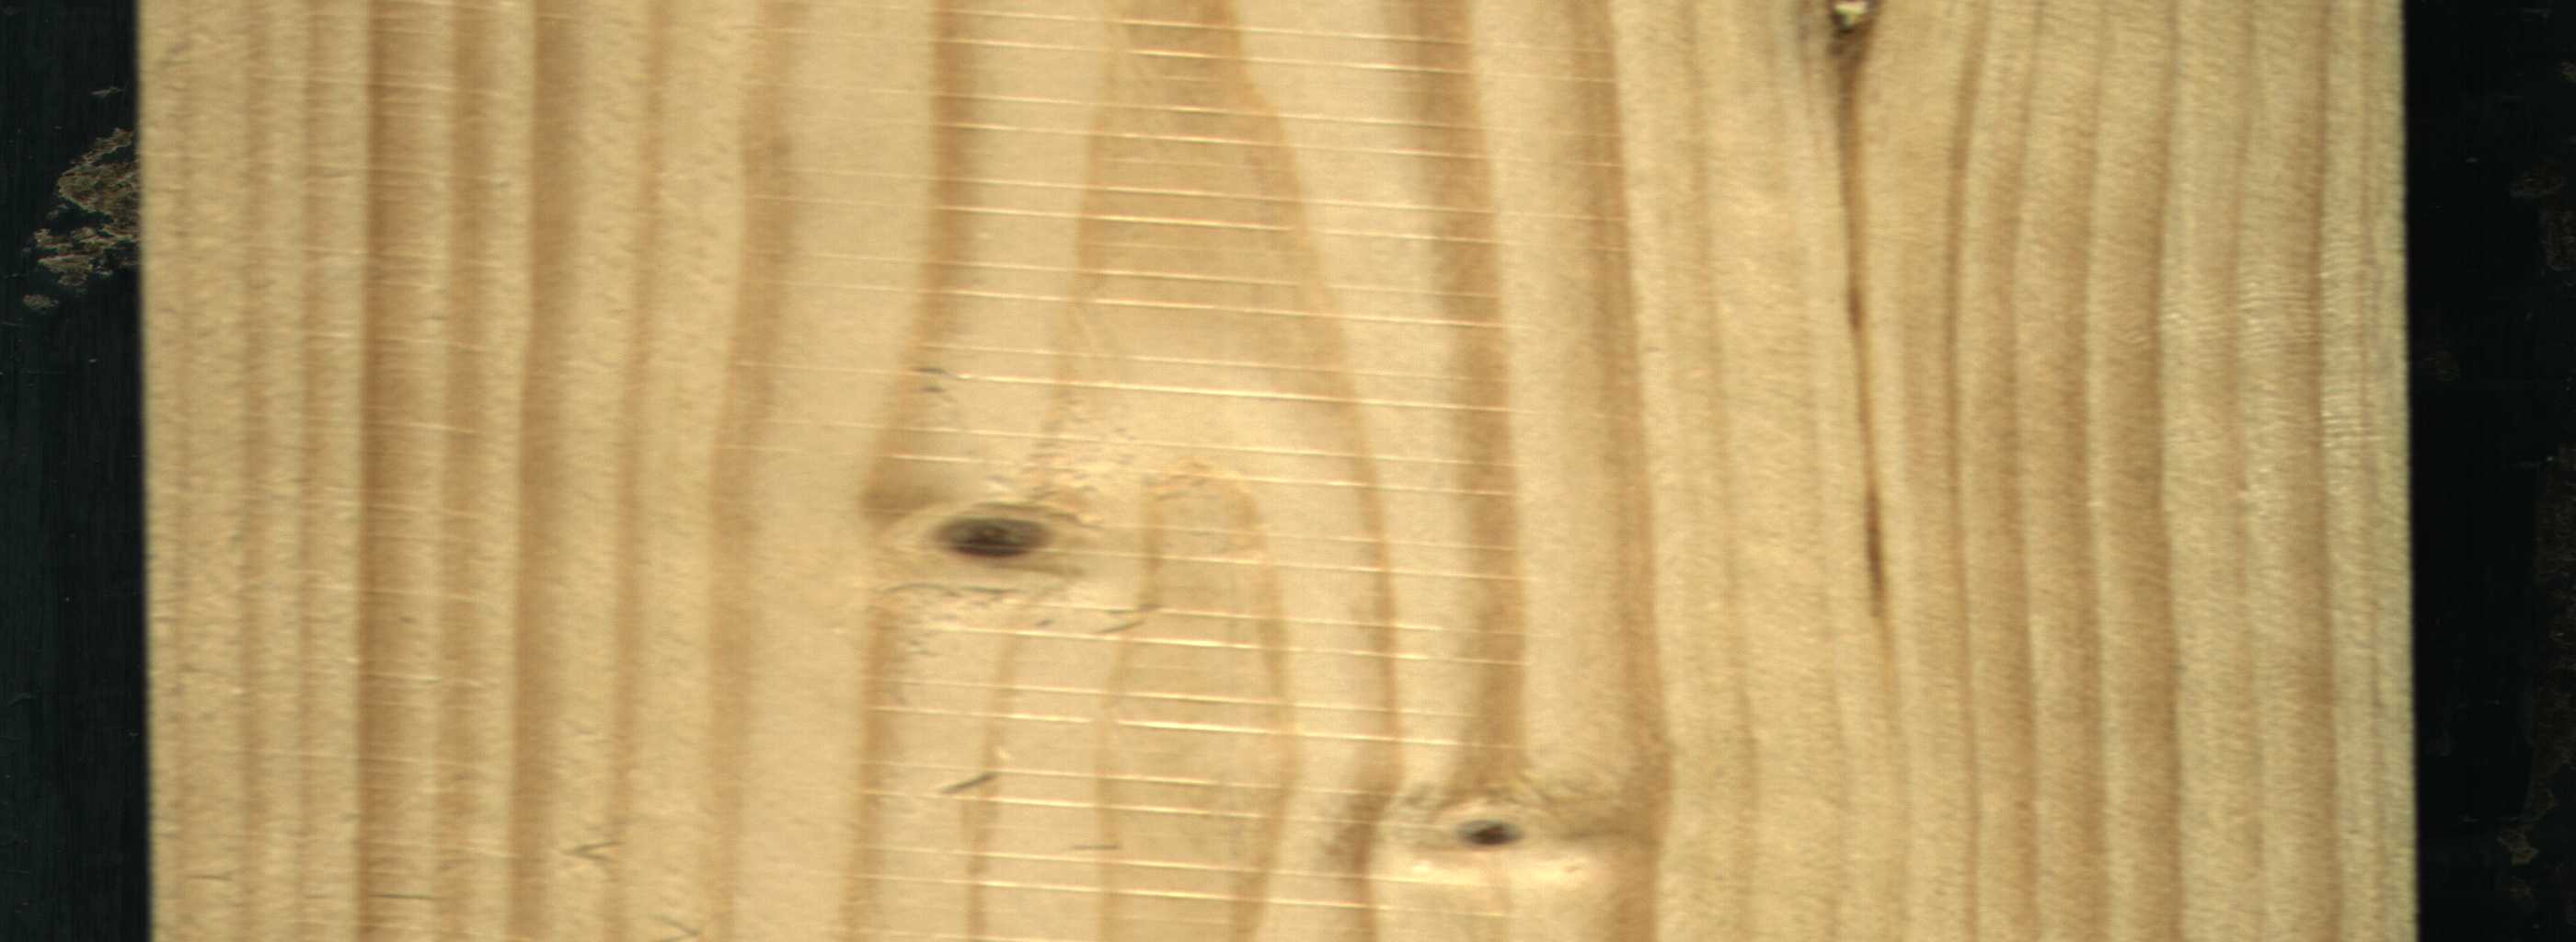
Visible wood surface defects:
resin
Live_Knot
Live_Knot